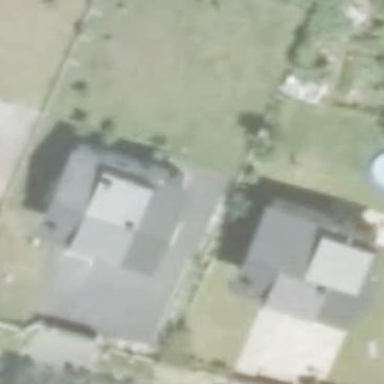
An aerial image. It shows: Simple house.